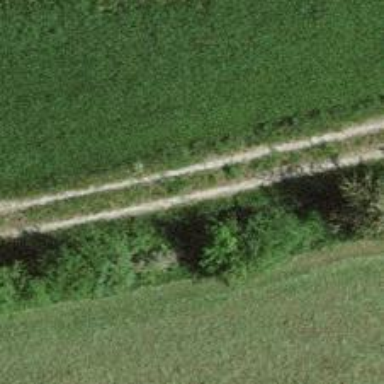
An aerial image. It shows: Track with grade 2 tracktype.